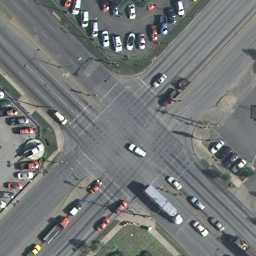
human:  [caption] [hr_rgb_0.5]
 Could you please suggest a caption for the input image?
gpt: An intersection with some cars on the road .

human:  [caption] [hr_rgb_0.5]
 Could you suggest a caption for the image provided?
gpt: An intersection with many cars parked at the corners .

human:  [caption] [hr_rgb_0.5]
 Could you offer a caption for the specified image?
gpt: An intersection with some houses and plants at the corners .

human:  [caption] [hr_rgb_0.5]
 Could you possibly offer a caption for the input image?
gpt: An intersection with many cars parked at the corners .

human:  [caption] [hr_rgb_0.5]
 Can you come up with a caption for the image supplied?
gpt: An intersection with two roads vertical to each other .